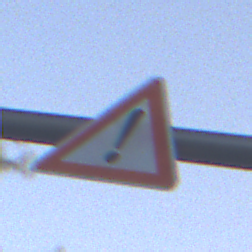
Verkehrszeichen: Gefahrenstelle
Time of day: SunriseSunset
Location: Outdoor (Urban)
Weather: Clear
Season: NotSpecified
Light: Natural